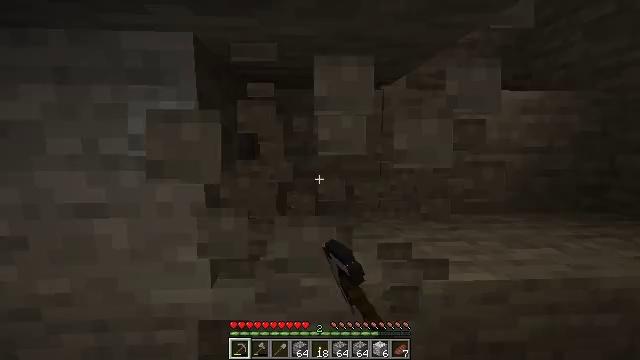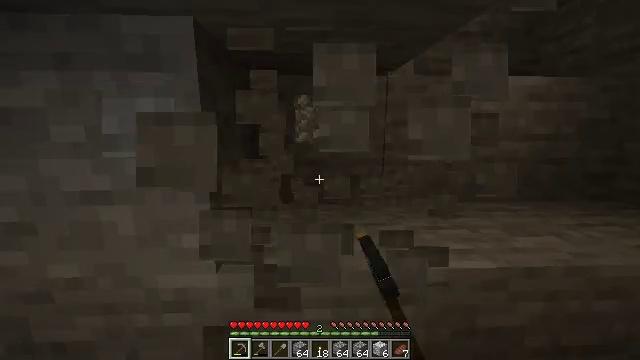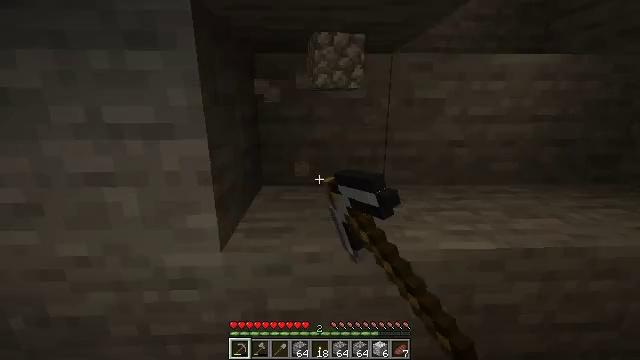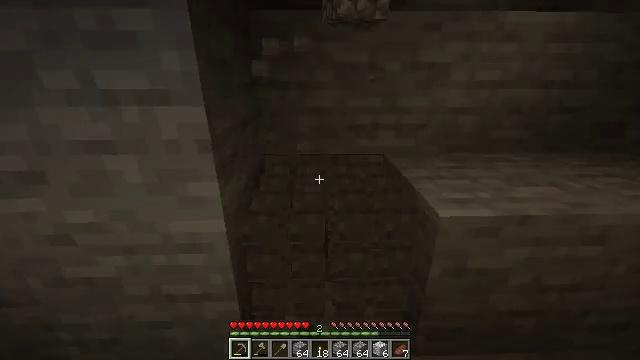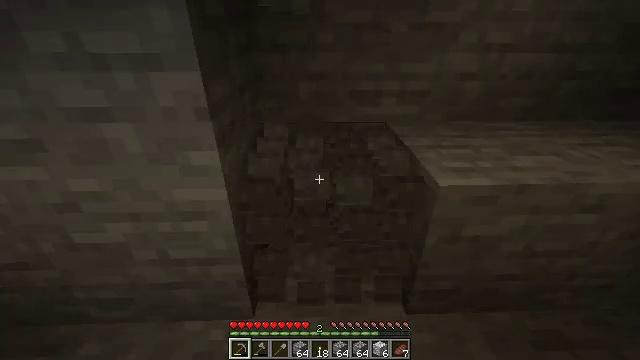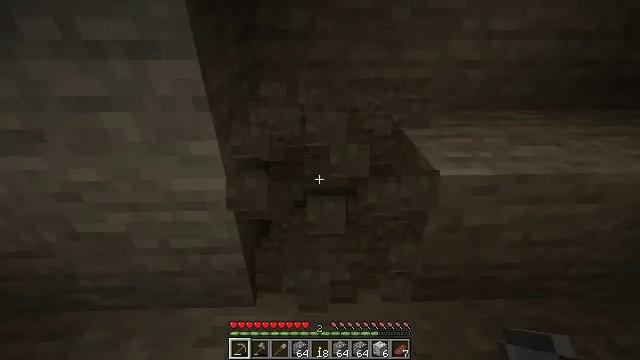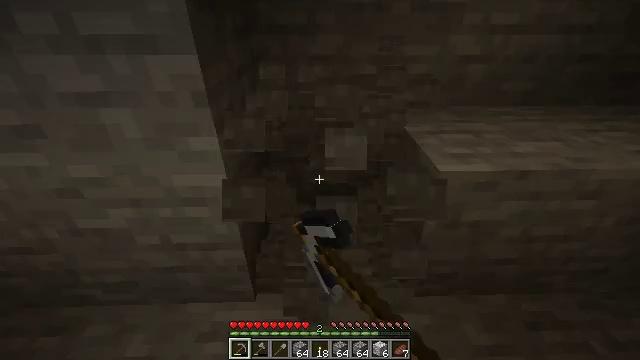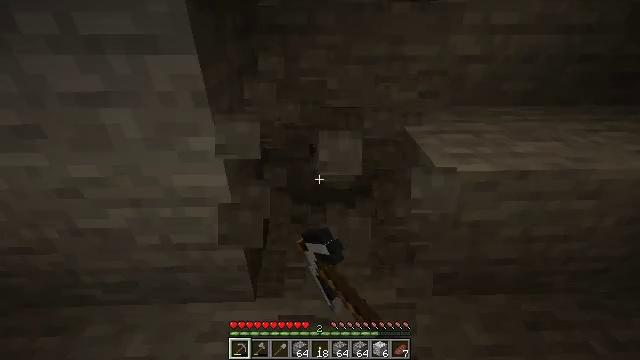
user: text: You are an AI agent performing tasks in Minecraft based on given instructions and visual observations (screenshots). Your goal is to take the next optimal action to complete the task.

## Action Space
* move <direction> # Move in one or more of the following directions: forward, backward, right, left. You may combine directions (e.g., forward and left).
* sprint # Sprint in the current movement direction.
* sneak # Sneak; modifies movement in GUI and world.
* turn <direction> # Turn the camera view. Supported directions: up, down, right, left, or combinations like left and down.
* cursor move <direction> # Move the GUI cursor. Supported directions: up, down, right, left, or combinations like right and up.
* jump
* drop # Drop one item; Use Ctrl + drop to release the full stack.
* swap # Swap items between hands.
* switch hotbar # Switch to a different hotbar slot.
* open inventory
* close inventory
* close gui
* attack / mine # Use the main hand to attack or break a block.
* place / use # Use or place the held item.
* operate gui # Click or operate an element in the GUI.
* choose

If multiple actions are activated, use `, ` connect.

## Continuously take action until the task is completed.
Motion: motion action
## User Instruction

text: Break the infested stone to clear it out.
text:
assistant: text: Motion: turn down, attack / mine
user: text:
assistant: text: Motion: turn down, attack / mine
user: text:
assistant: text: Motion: turn down, attack / mine
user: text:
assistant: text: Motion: turn down, attack / mine
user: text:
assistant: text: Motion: turn down, attack / mine
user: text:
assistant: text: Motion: attack / mine
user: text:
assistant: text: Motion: attack / mine
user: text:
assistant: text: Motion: attack / mine